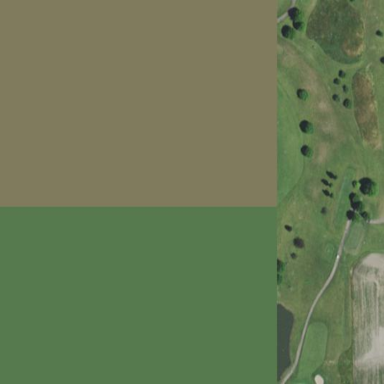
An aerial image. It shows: Picturesque scene of golf course with lateral water hazard.